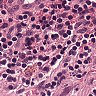
Metastatic tissue present: no